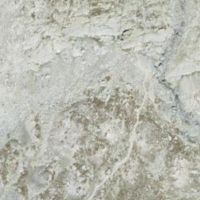
EUNIS habitat code: 48
Species observed at this site:
Setina aurita
Doronicum grandiflorum